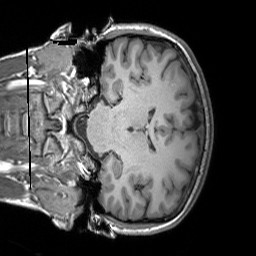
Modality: T1w
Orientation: coronal
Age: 25
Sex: female
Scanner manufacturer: siemens
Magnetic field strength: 3 T
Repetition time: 1.9 s
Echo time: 0.00252 s